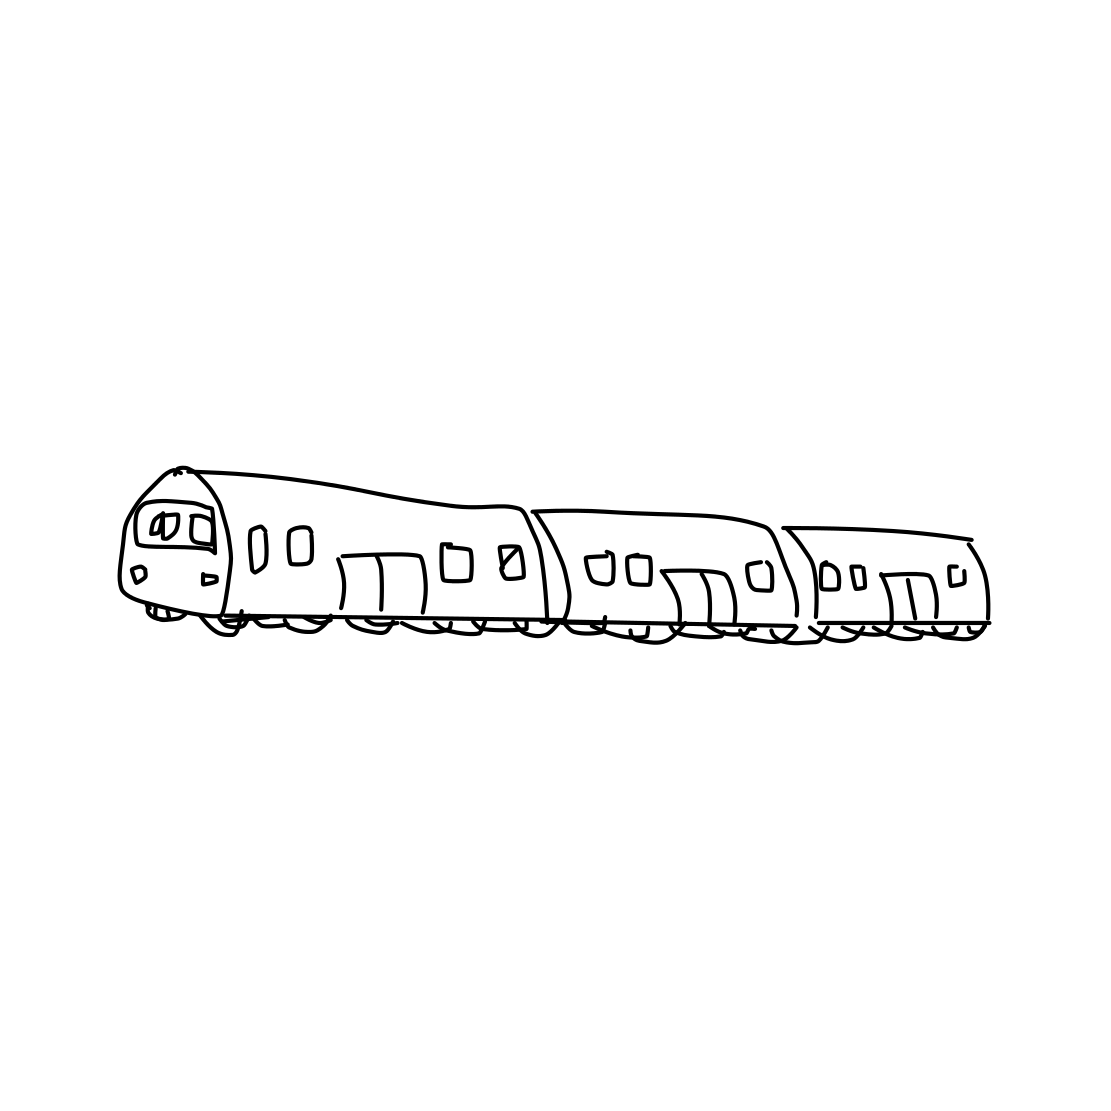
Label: train